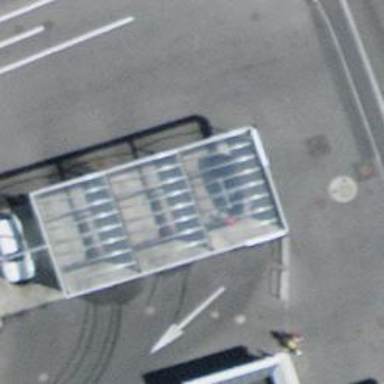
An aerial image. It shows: View of roof of building.